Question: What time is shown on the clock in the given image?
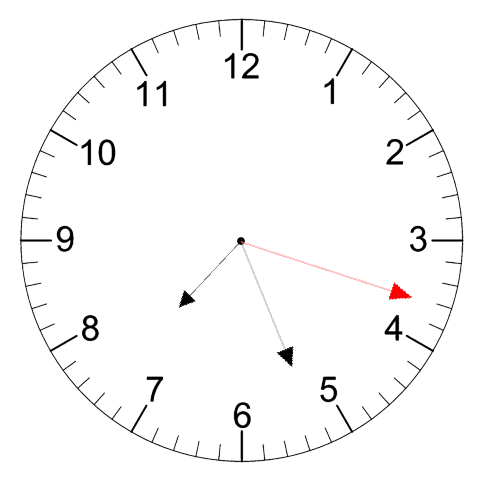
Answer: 07:26:18